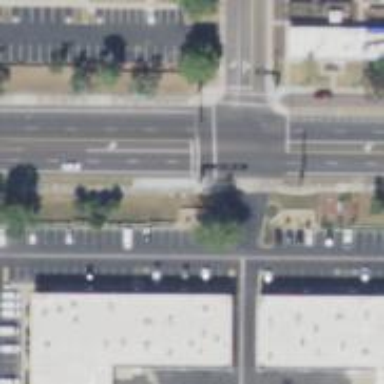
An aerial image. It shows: Solid stop line on the road.